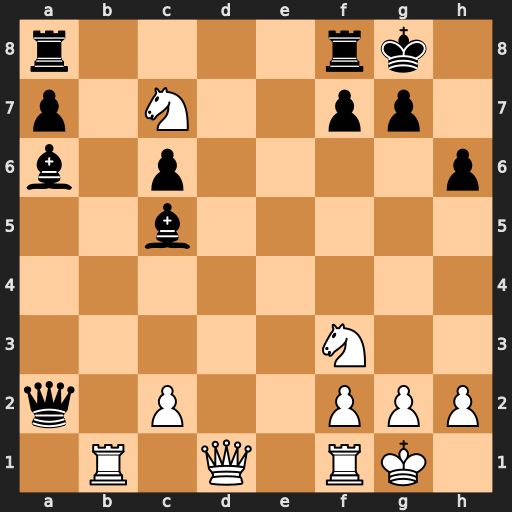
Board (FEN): r4rk1/p1N2pp1/b1p4p/2b5/8/5N2/q1P2PPP/1R1Q1RK1
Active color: w
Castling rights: -
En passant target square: -
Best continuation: Ra1 Qxa1 Qxa1